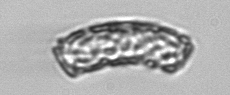
Label: Guinardia_striata